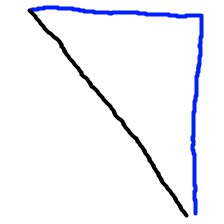
Shape: triangle